Question: I have this simple script that applies a chat widget to the website. How can I delay this script from running for about 4 seconds?
I tried looking up different solutions but nothing seemed to be the same circumstances.
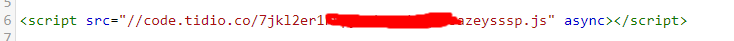
Answer: <URL>
Wrap the entire script inside a named function block and call that from a setTimeout function:
(run the snippet and wait 4 seconds to see console message)
'''
setTimeout(scriptCode, 4000);
function scriptCode (){
// place all script code here;
console.log("done");
} // end script
'''
If you must reference the script from a named url, you can assemble a script tag in js and append it to the page after four seconds. Like this:
'''
setTimeout(scriptCode, 4000);
function scriptCode (){
const scriptElement=document.document.createElement('script');
scriptElement.setAttribute("src", "http://scriptAddress.com");
scriptElement.setAttribute("async", "");
document.body.appendChild(scriptElement);
} // end script
'''
The script tag will be added to the DOM after 4 seconds and will load and execute as normal